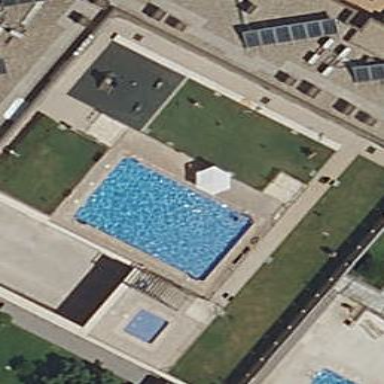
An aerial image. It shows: Swimming pool area designated for leisure and sport.